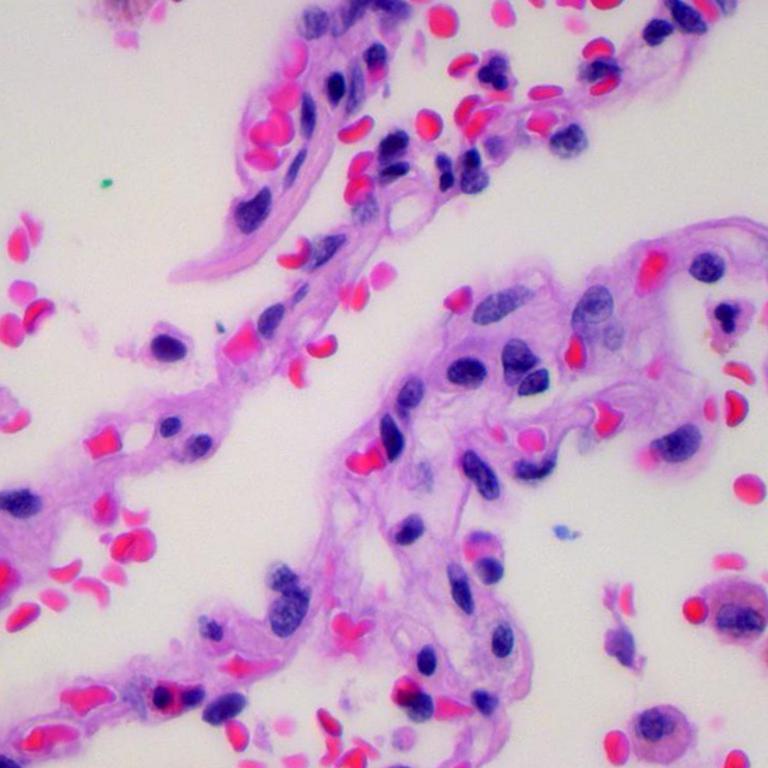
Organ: lung
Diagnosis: benign